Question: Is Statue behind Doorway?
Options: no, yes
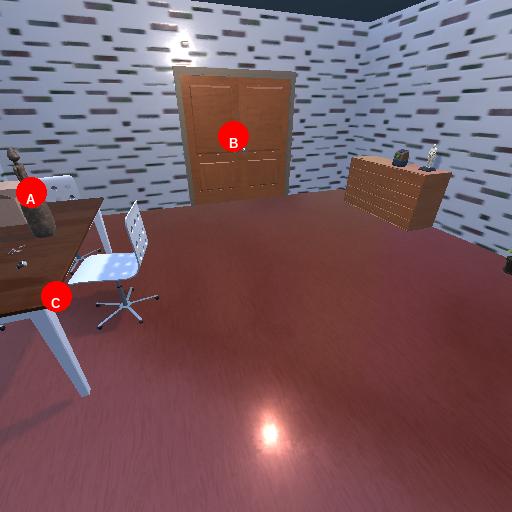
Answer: no